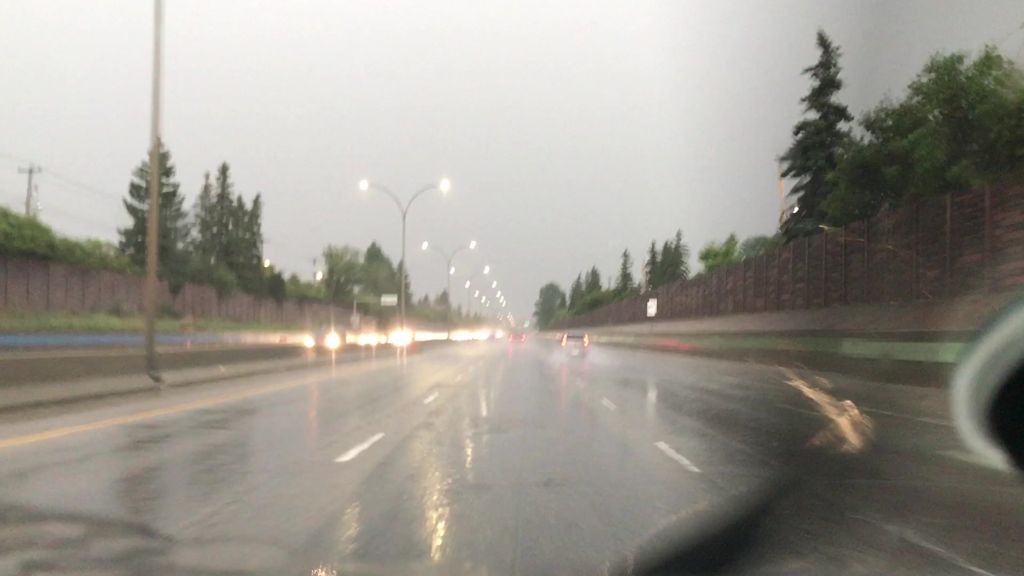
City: edmonton